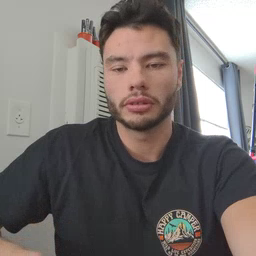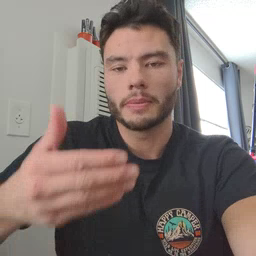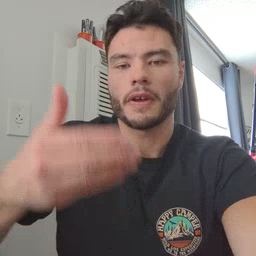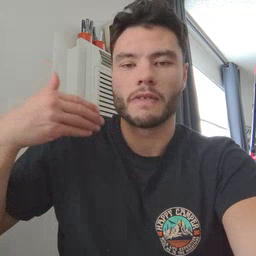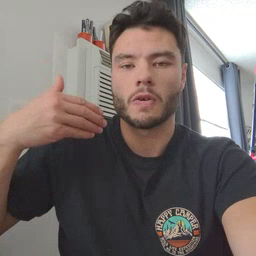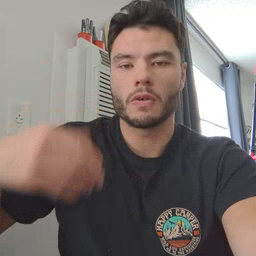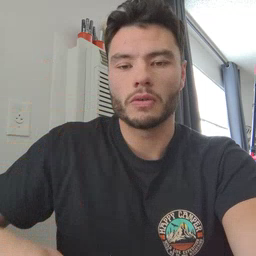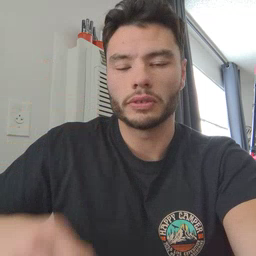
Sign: before